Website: crate-barrel
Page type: billing-address
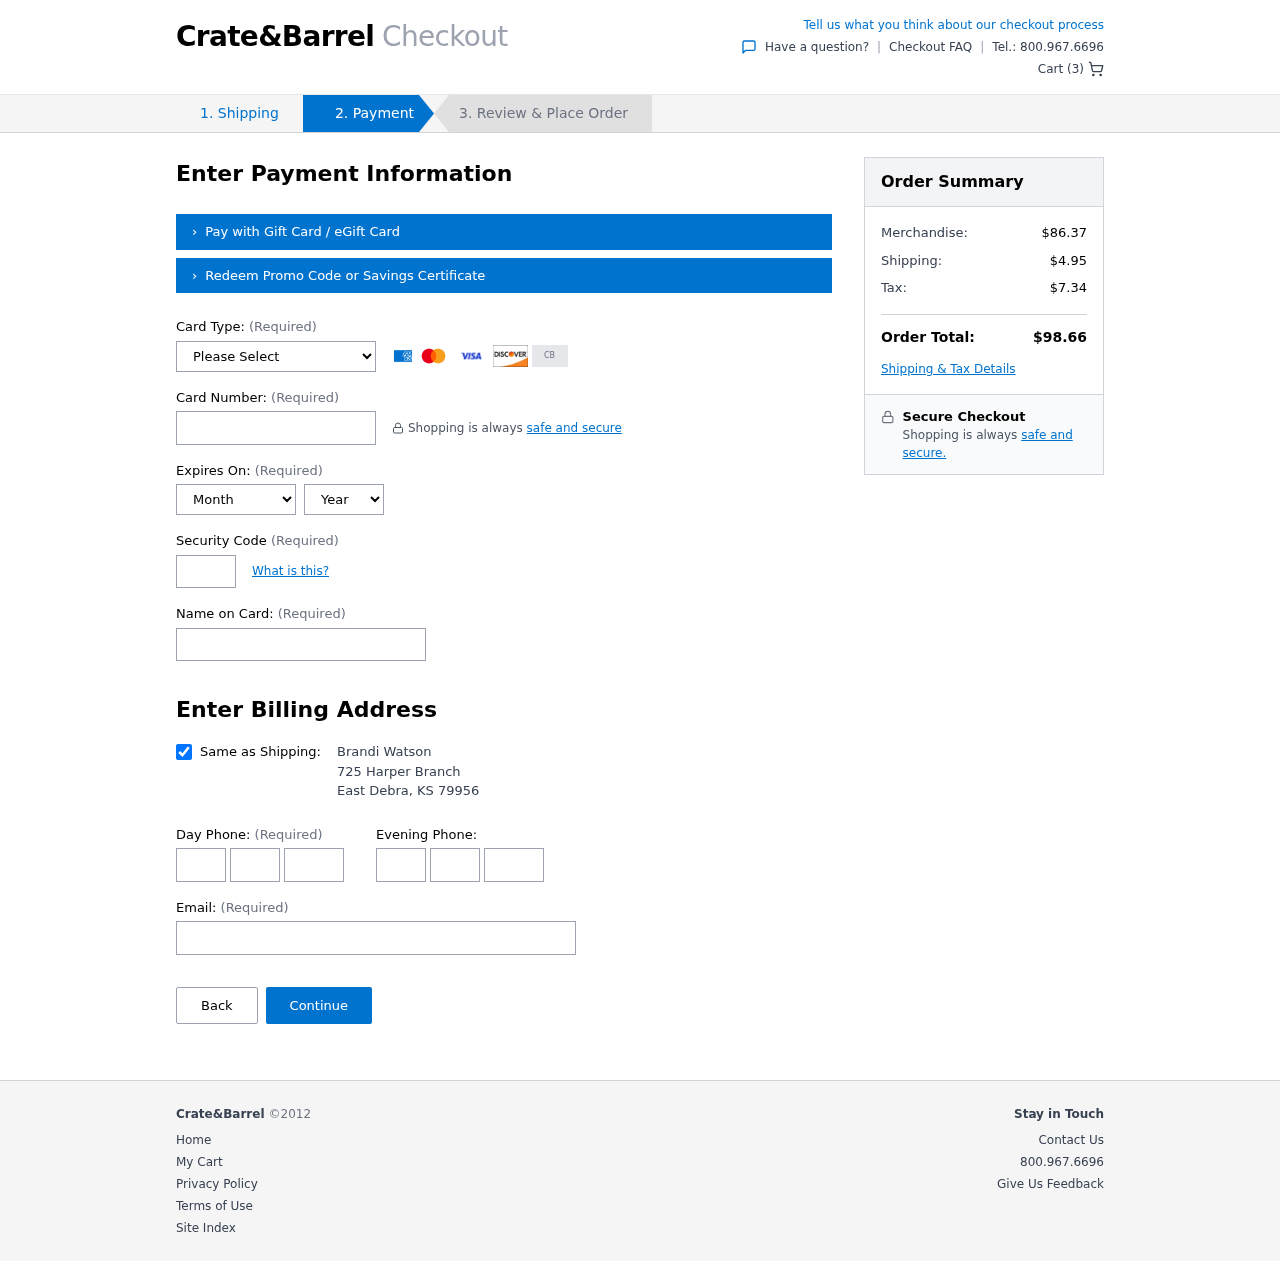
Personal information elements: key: PII_CARD_CVV
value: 285
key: PII_CARD_EXPIRY_MONTH
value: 06
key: PII_CARD_EXPIRY_YEAR
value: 30
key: PII_CARD_NUMBER
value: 2296 9177 3850 5126
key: PII_CARD_TYPE
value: Mastercard
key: PII_CITY
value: East Debra
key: PII_EMAIL
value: bwatson@gmail.com
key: PII_FULLNAME
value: Brandi Watson
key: PII_PHONE_ALT_AREA
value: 247
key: PII_PHONE_ALT_PREFIX
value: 990
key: PII_PHONE_ALT_SUFFIX
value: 3827
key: PII_PHONE_AREA
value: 279
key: PII_PHONE_PREFIX
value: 355
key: PII_PHONE_SUFFIX
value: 7218
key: PII_POSTCODE
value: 79956
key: PII_STATE_ABBR
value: KS
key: PII_STREET
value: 725 Harper Branch
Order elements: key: ORDER_NUM_ITEMS
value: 3
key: ORDER_SUBTOTAL
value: $86.37
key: ORDER_SHIPPING_COST
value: $4.95
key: ORDER_TAX
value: $7.34
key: ORDER_TOTAL
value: $98.66